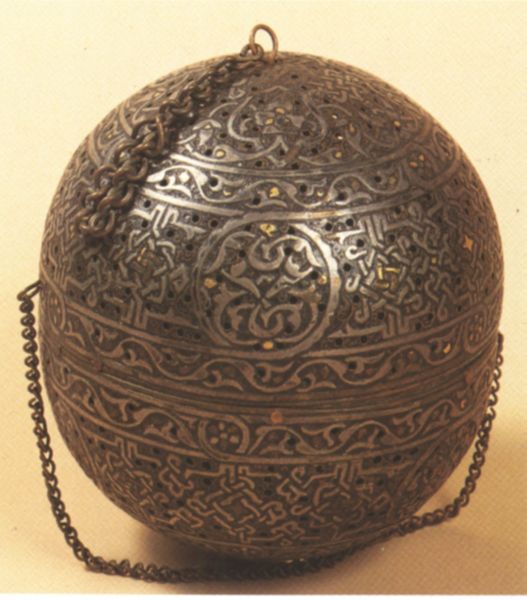
Titel: Räuchergefäß
Institution: Florenz, Bargello
Schlagwörter: blumen, braun, grau, schwarz, beige, muster, ornament, silber, gold, rund, ranken, relief, kette, formen, glanz, dekor, floral, ornamente, verzierung, glänzen, glänzend, metall, ring, foto, punkte, flechten, gefäß, messing, kupfer, kugel, gravur, löcher, verziert, maserung, arabisch, anhänger, verschlungen, mittelalter, weihrauch, lichtreflex, räuchern, ornamentik, objekt, ziseliert, durchbrochen, englisch, glieder, öffnungen, keltisch, kelten, metallisch, durchlöchert, öse, löchrig, msuter, verzeirt, ornamentiert, kettenglieder, kugek, 1300, weihrauchbehälter, weihrauchkugel, knotenornament